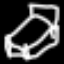
Label: bed